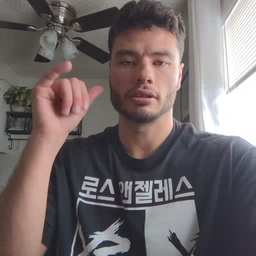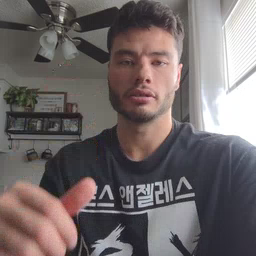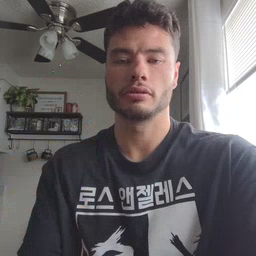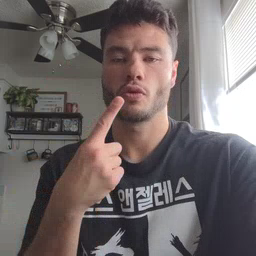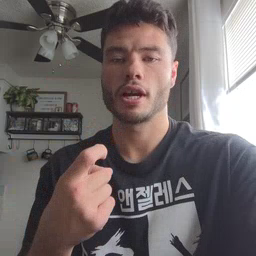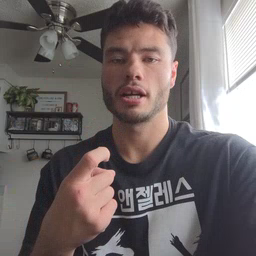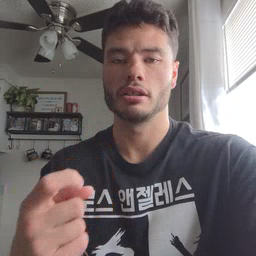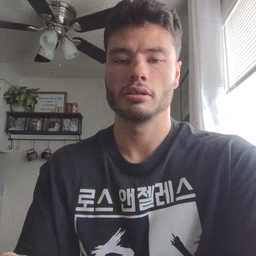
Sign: red